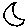
Label: moon